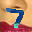
Label: 7